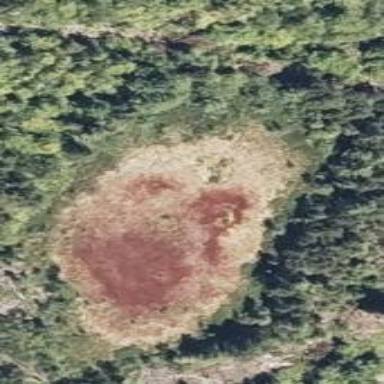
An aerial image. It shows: Bog wetland area.